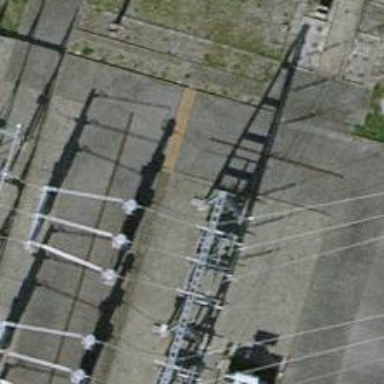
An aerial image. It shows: Bay for power line.